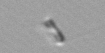
Label: Chaetoceros_tenuissimus